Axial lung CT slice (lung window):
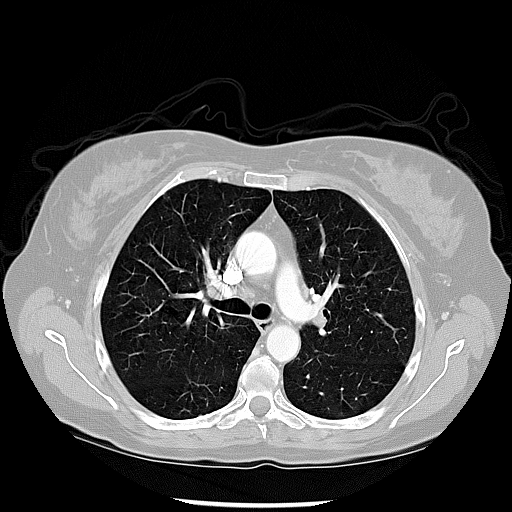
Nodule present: yes
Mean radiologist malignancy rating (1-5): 2.5